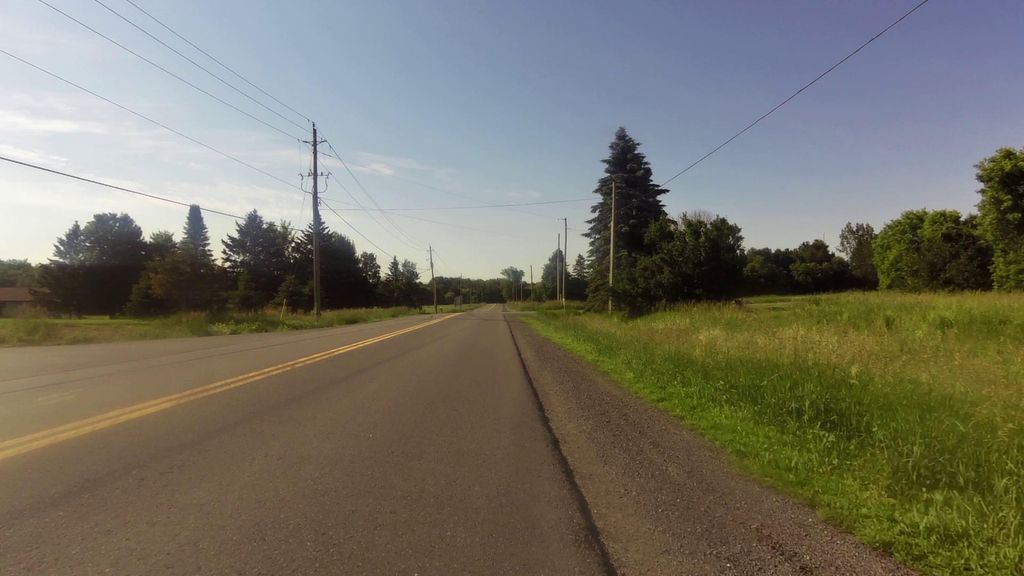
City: ottawa-gatineau